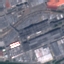
Land use / land cover class: Industrial